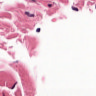
Metastatic tissue present: no